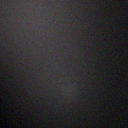
Screen state: off